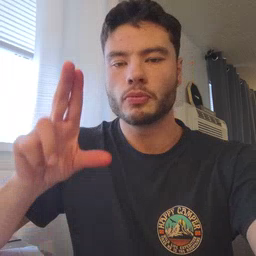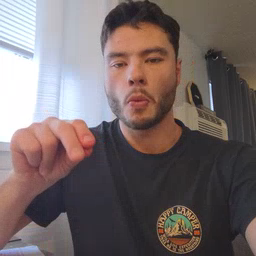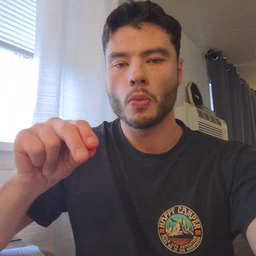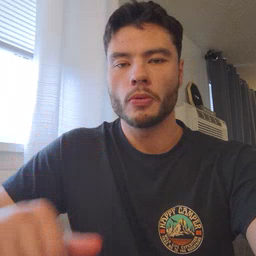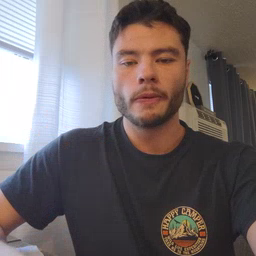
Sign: no